八年级 · 度量几何学
如果将一副三角板按如图的方式叠放, 则 $\angle 1$ 的度数为

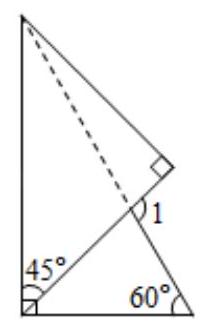
$105^{\circ}$
B. $120^{\circ}$
C. $75^{\circ}$
D. $45^{\circ}$
答案: A